Question: I wish to use a checkbox to populate form fields.
Visitor fills out shipping info fields like name, address, zip, city.
Visitor has option to checkbox to auto populate billing info fields.
If user checks "same as billing info" checkbox, the shipping info fields
with input data are copy / pasted into billing info fields.
Please visit: <URL>

Is J$ is best way to achive this?
Please tell me if there is a better solution.
Thanks for your attention good citizen!
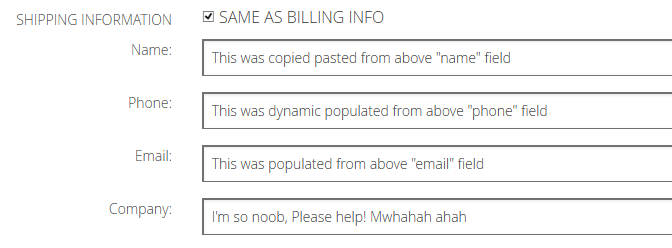
Answer: you can use Jquery to achive this .. first load the propery jquery library to your project or page ..
then if your checkbox is like this
'''
<input type="checkbox" id="checkbox1" />
<!-- account form fields -->
<input type="text" id="name" />
<input type="text" id="phone" />
<!-- billing form fields-->
<input type="text" id="name_billing" />
<input type="text" id="phone_billing" />
$(document).ready(function(){
$("#checkbox1").change(function() {
if(this.checked) {
alert("checked ");
//get the values of the filled fields
$name = $("#name").val();
$phone = $("#phone").val();
console.log("name");
// then add those values to your billing infor window feilds
$("#name_billing").val($name);
$("#phone_billing").val($phone);
// then form will be automatically filled ..
}
else{
$('#name_billing').val('');
$("#phone_billing").val('');
}
});
});
'''
check the js fiddle <URL>
if you want to remove the values when uncheck , just
I did not test this , but hope this will work for you